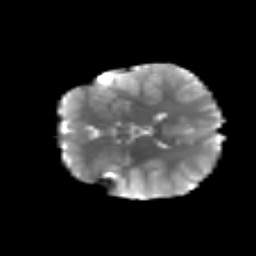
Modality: T2w
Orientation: coronal
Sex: female
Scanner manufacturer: siemens
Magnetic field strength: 3 T
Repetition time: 5 s
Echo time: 0.071 s